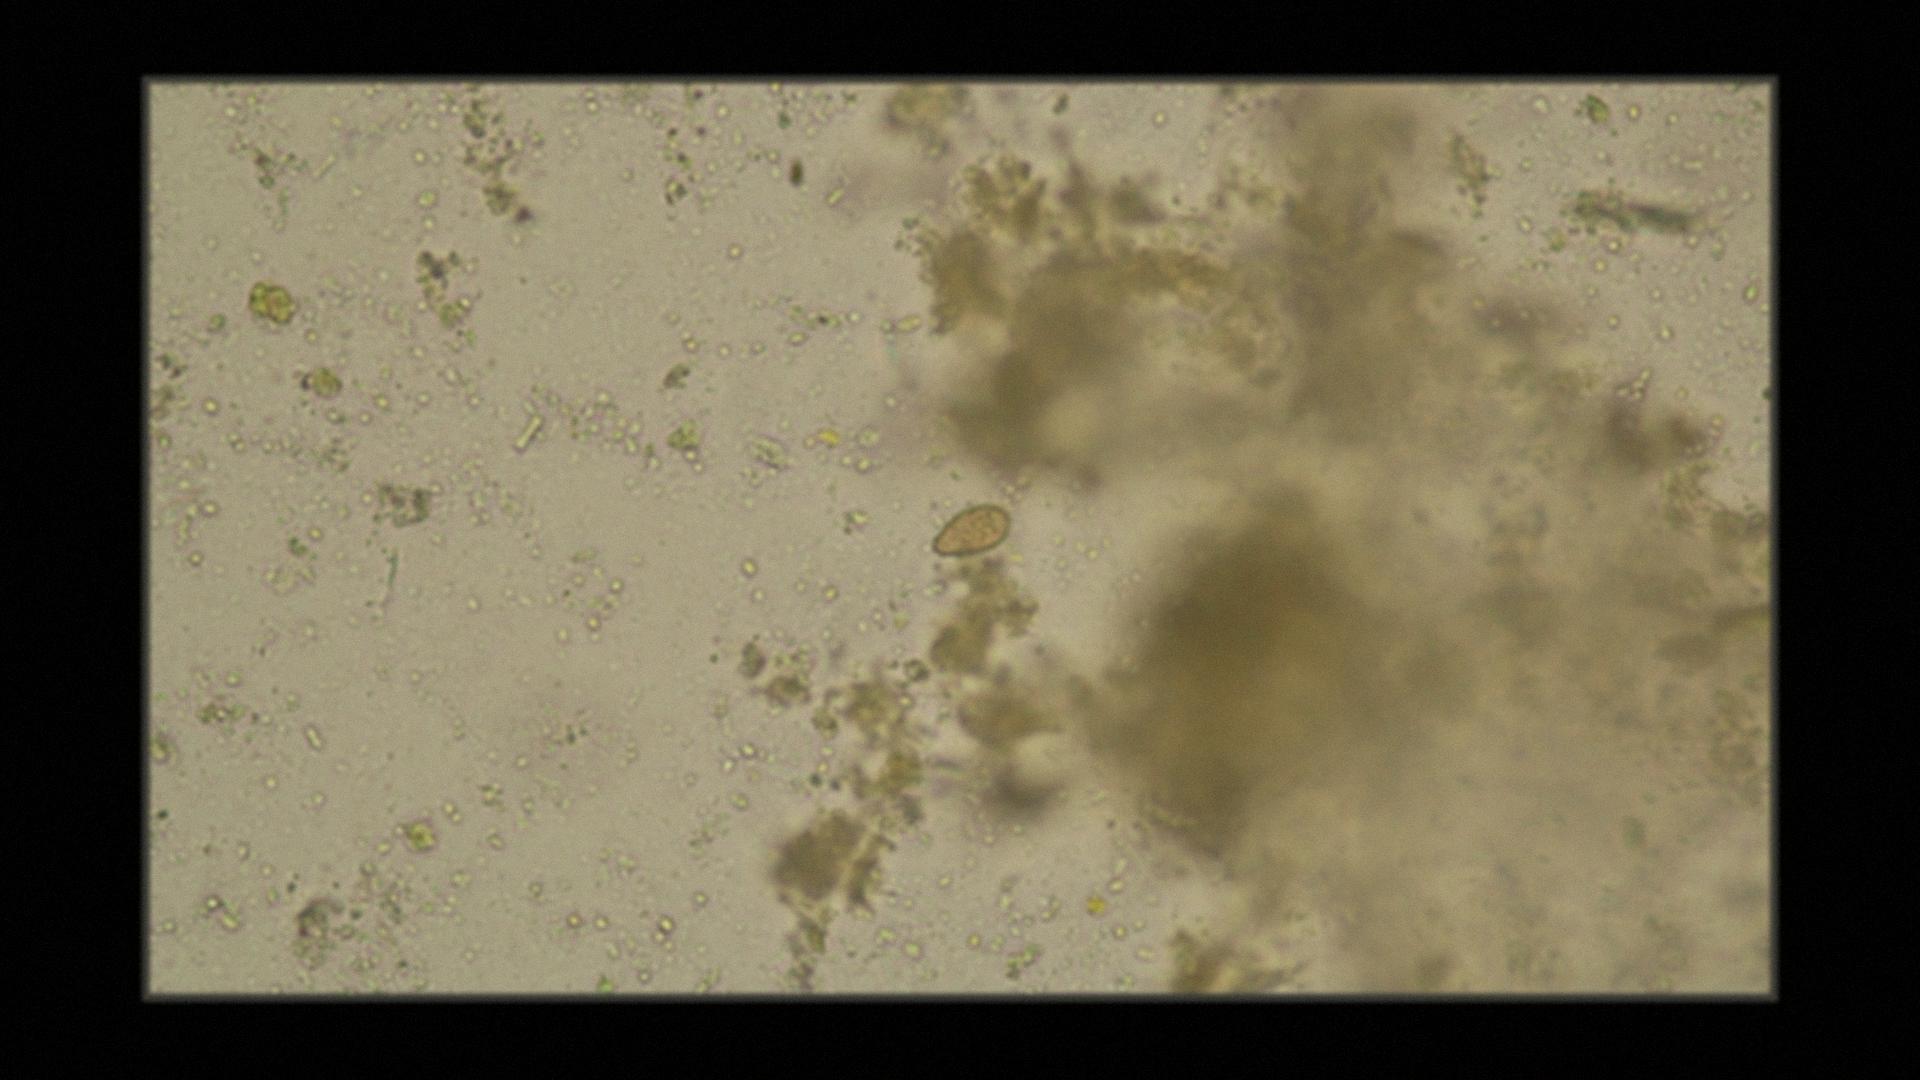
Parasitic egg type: Opisthorchis viverrine